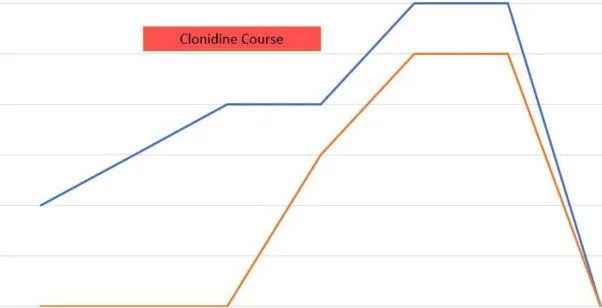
Medication course and adverse event timeline.
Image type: chart (chart)